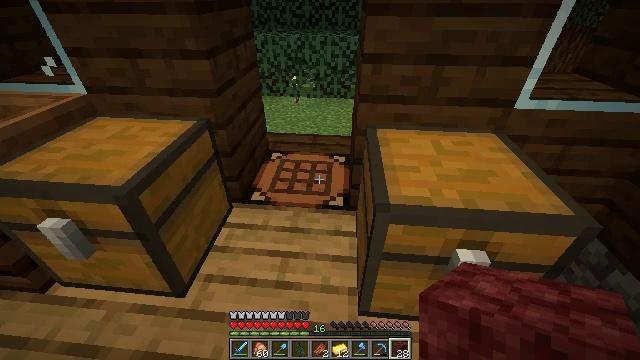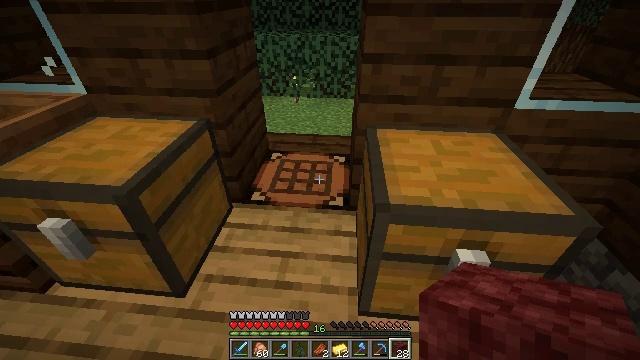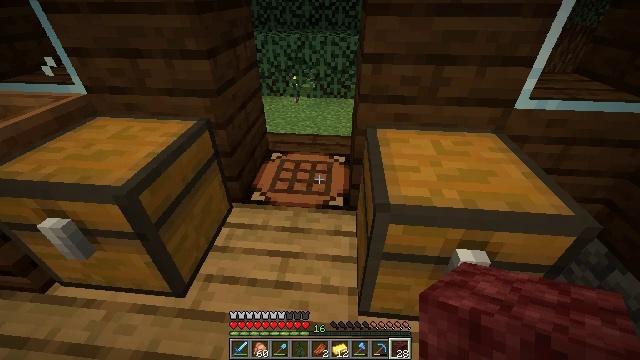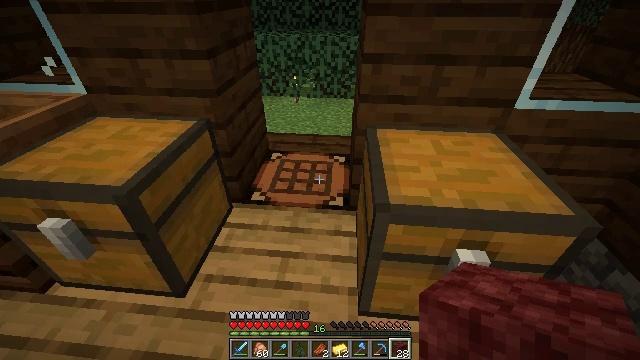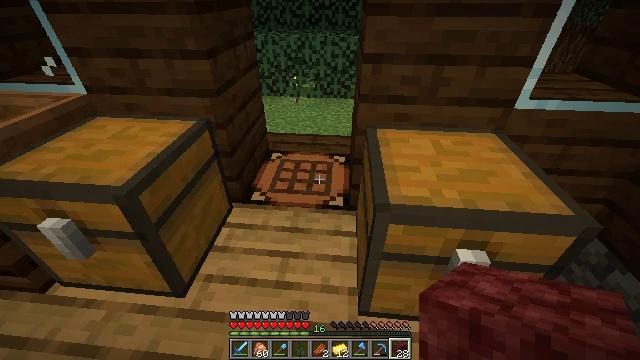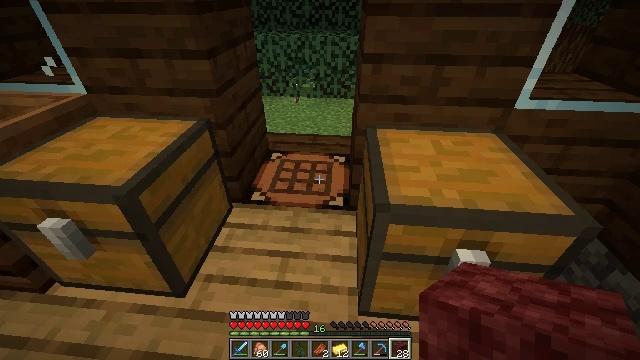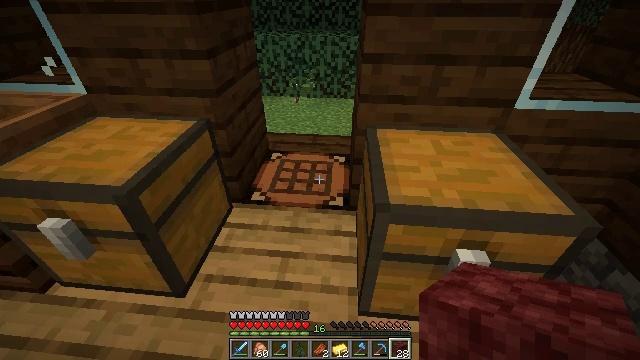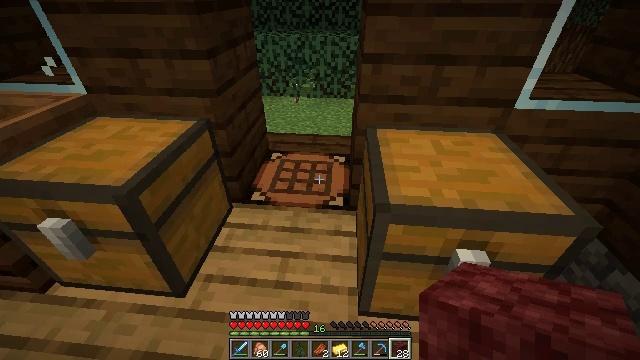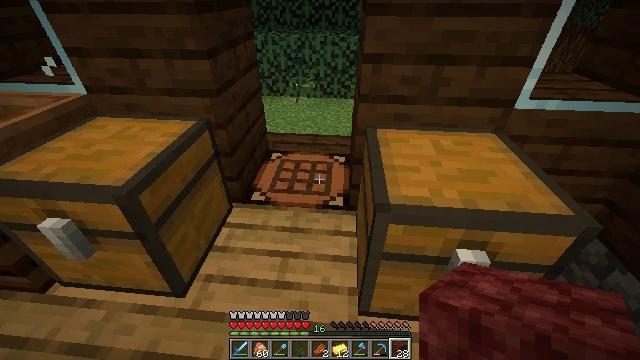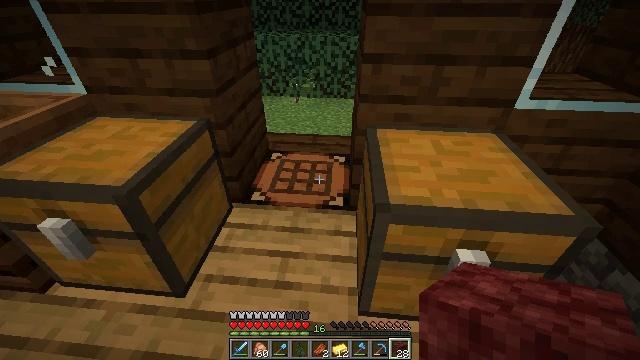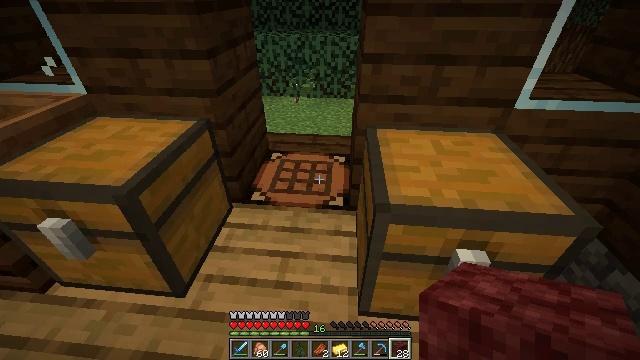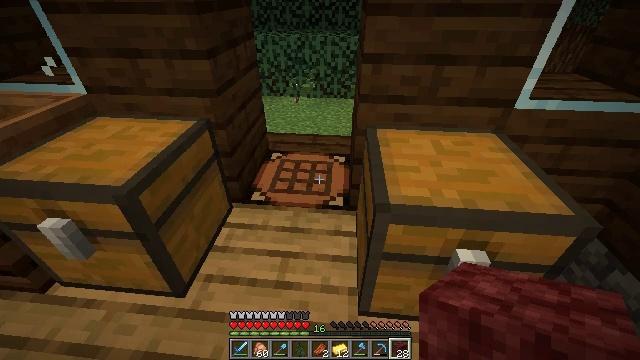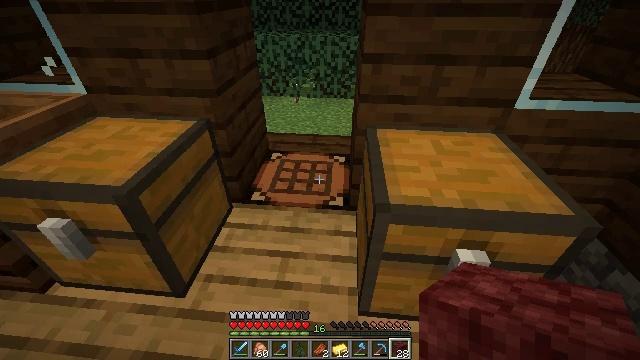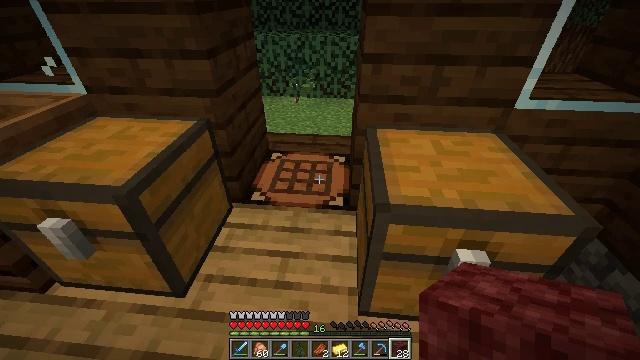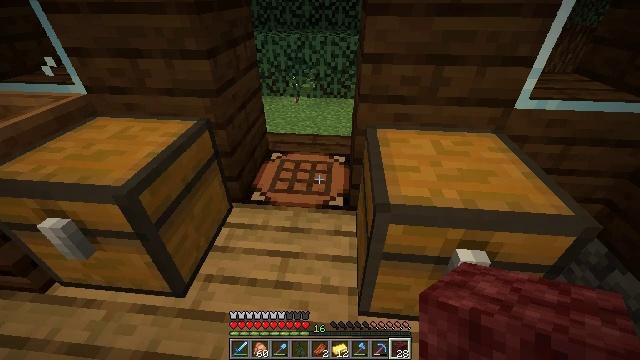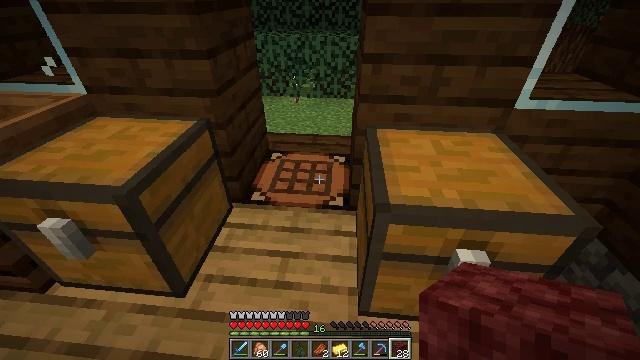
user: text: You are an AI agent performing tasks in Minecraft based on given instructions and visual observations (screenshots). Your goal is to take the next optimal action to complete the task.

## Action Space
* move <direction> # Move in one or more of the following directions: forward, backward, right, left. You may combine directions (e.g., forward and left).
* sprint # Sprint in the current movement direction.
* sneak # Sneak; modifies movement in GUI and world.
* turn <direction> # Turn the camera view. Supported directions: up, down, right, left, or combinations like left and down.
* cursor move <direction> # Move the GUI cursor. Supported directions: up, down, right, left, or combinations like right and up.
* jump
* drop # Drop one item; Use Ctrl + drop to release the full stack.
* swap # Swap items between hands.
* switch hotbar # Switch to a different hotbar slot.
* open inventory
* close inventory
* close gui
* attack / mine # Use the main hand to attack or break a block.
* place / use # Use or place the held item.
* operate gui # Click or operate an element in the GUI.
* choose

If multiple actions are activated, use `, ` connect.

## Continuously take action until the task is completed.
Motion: motion action
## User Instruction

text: Add redstone to gold and sticks to craft powered rail.
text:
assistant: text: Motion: no_op
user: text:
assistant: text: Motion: no_op
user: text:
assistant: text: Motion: no_op
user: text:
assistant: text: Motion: no_op
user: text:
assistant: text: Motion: no_op
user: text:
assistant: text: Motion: no_op
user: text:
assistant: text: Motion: no_op
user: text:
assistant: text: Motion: no_op
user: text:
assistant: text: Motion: no_op
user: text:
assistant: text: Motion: no_op
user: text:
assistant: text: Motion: no_op
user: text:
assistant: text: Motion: no_op
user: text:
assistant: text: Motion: no_op
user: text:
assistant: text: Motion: no_op
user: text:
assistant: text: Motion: no_op
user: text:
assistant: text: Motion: no_op
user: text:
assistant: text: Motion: no_op
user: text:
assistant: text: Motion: no_op
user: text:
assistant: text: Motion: no_op
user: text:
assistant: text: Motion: no_op
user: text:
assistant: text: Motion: no_op
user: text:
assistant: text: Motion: no_op
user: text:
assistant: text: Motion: no_op
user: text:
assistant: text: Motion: no_op
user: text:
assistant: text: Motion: no_op
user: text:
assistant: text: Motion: no_op
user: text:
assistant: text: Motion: no_op
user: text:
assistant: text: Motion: no_op
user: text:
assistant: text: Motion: no_op
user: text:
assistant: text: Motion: no_op